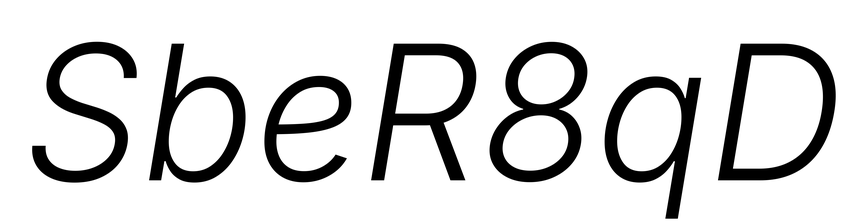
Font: Inter-Italic_Light_Italic